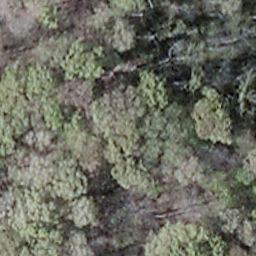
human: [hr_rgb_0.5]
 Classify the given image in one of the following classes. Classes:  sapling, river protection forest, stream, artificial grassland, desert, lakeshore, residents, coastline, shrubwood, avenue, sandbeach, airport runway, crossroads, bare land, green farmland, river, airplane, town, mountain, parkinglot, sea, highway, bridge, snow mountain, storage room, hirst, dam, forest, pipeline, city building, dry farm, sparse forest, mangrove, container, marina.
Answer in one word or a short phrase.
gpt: shrubwood